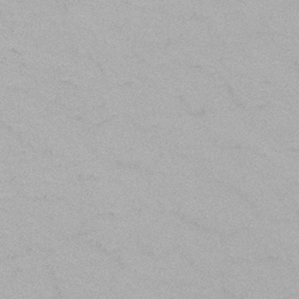
Label: frost